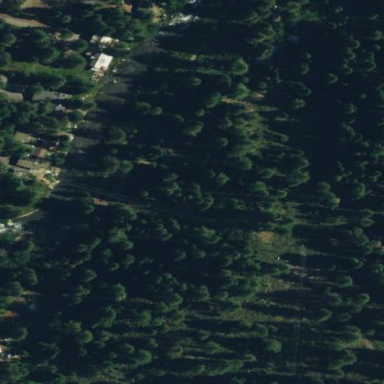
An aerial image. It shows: Woodland with evergreen needle-leaved trees.